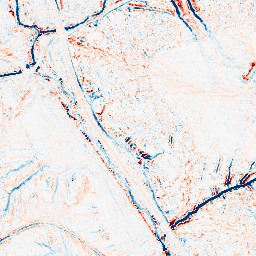
Category: edge_preserving
Decomposition family: median
Decomposition parameters: size: 7
Upsampling method: quartic
Upsampling parameters: scale: 8
Upsampling scale: 8